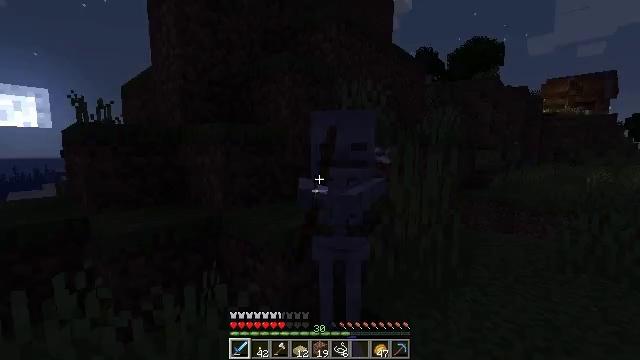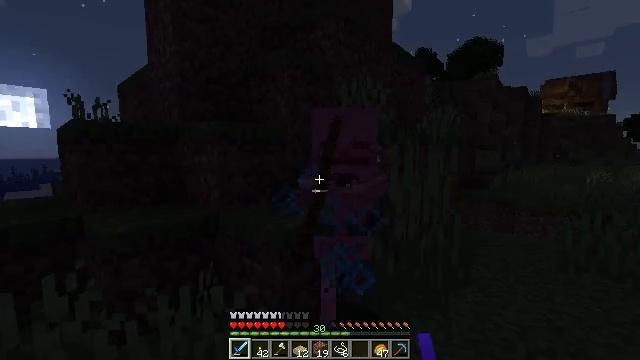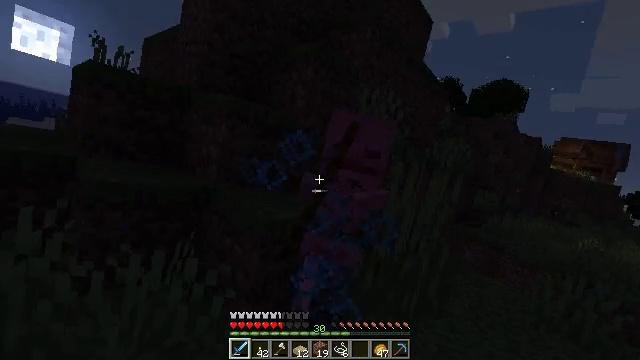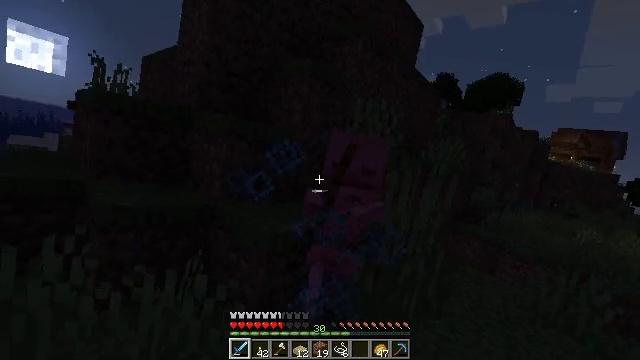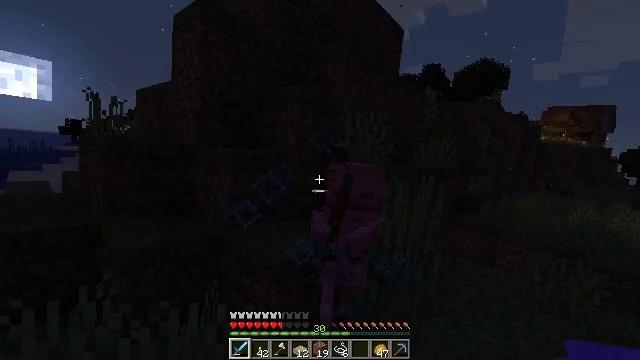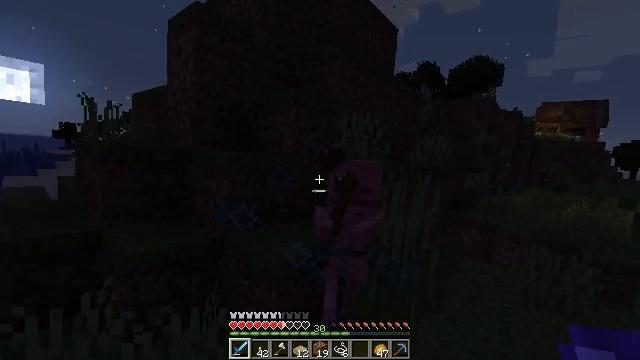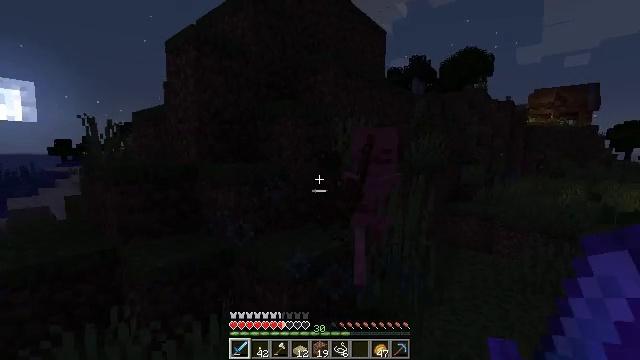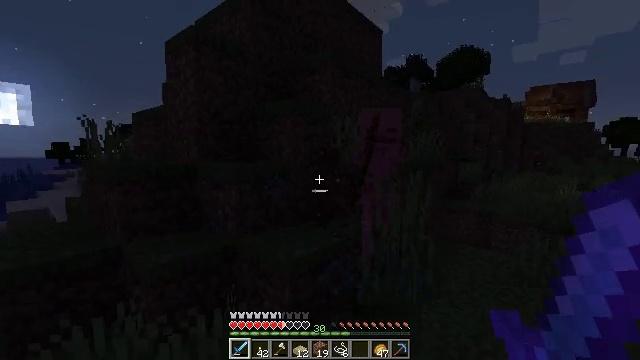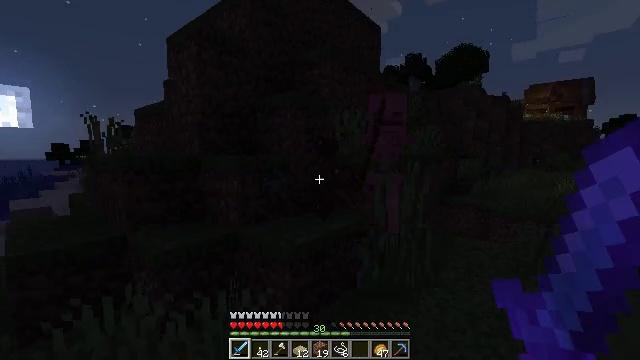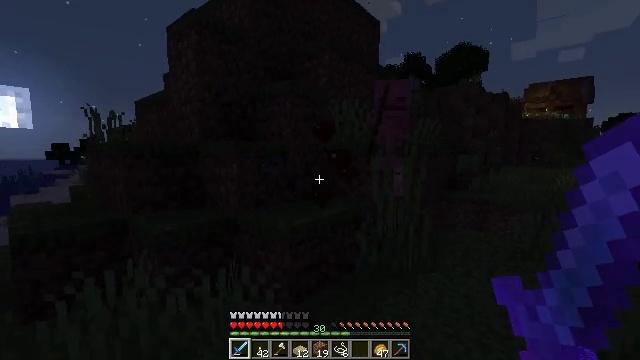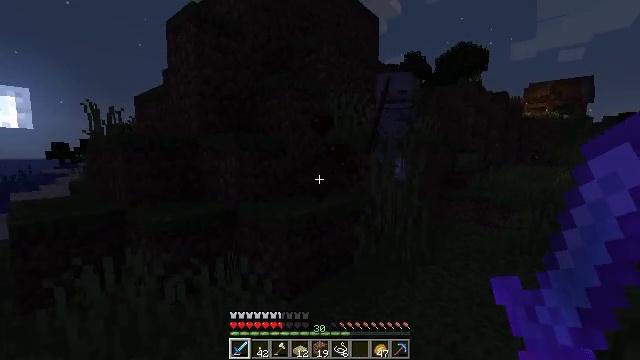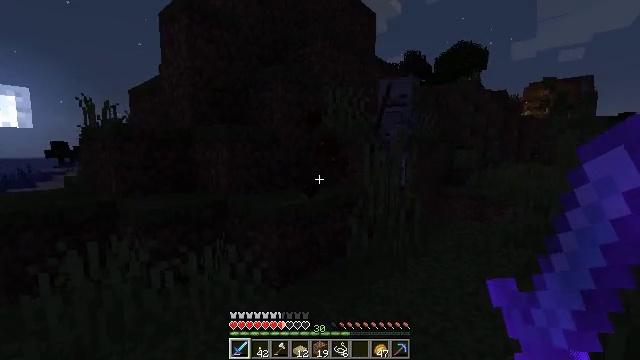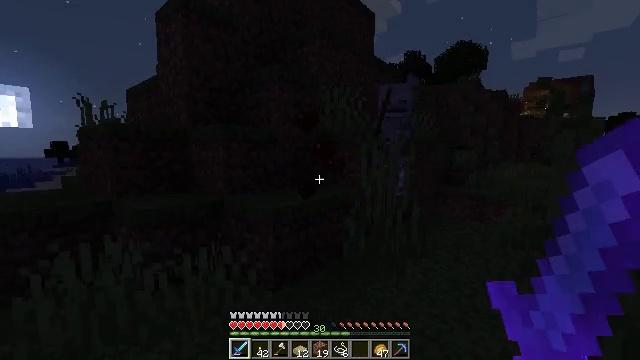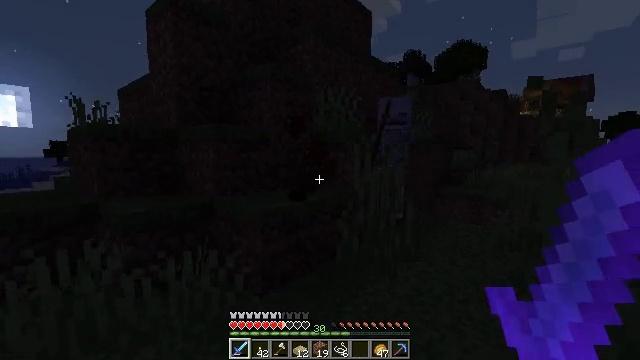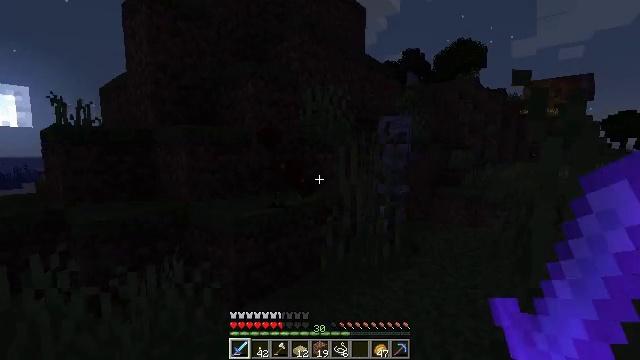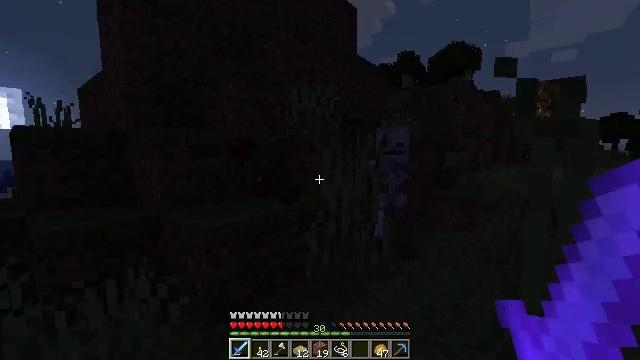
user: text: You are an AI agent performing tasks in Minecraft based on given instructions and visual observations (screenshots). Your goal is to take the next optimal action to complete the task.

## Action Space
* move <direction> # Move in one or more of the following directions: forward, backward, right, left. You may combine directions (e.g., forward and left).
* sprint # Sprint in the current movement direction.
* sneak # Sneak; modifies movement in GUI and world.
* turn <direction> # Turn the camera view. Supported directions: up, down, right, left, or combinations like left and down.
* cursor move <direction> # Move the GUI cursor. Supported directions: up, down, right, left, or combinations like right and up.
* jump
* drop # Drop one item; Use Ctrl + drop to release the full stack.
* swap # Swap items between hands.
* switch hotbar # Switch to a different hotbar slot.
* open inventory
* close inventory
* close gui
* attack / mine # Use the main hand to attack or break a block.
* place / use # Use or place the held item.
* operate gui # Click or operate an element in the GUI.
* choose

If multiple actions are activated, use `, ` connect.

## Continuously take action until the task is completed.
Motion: motion action
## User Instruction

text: Harvest tall grass for seeds.
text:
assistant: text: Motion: no_op
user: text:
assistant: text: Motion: no_op
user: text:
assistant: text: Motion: no_op
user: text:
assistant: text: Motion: no_op
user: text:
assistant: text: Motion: no_op
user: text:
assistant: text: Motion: no_op
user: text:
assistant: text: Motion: no_op
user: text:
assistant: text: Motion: move right
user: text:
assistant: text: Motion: move forward and move right
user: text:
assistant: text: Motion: move forward and move right
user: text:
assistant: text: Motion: move forward and move right
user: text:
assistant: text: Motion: move forward and move right
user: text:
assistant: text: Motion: move forward and move right
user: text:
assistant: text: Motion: move forward and move right
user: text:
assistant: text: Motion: move forward and move right
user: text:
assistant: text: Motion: move forward and move right, turn right and up
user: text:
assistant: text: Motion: move forward and move right
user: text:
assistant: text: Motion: move forward and move right
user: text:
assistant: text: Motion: move forward and move right, turn right
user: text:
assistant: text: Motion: move forward and move right, turn right
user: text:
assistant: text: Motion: move forward and move right
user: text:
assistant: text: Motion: move forward and move right, attack / mine
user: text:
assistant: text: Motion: move forward and move right, attack / mine
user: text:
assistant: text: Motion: move forward and move right
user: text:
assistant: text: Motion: move forward and move right
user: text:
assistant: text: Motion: move forward
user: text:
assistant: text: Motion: no_op